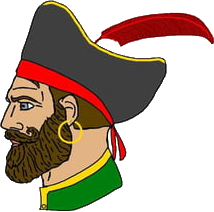
Label: 4_Yes_Chad